Question: The problem I have is that this jQuery:
'''
<script type="text/javascript">
$(document).ready(function(){
$.get('CampusList.xml', function(xmltree){
$('#settings').before('<ul id="campuses">');
$(xmltree).find('campus').each(function(){
$('#settings').before('<li class="campus">'+$(this).attr('name')+'<ul id="buildings">');
$(this).find('building').each(function(){
$('#settings').before('<li class="building">'+$(this).attr('name')+'</li>');
});
$('#settings').before('</ul>');
$('#settings').before('</li>');
});
$('#sidebar').before('</ul>');
});
});
</script>
'''
And this is the associated XML:
'''
<campuses name='Campuses'>
<campus name='Clearwater'>
<building name='Clearwater Building 1' img='someimg.png' />
<building name='Clearwater Building 2' img='someimg.png' />
<building name='Clearwater Building 3' />
</campus>
<campus name='Saint Petersburg'>
<building name='St. Pete Building 1' />
<building name='St. Pete Cafe Building' />
<building name='Other Building' />
<building name='Secret Chiller Plant Connection' />
</campus>
<campus name='Epicenter'>
<building name='District Offices' img='epi_do_floor1.png' />
<building name='Services' img='epi_services.png' />
<building name='Tech Building' img='epi_tech.png' />
</campus>
</campuses>
'''
And finally, this is the erroneous output: (I screenshotted the image from chrome's inspector because otherwise it would be all garbled.)

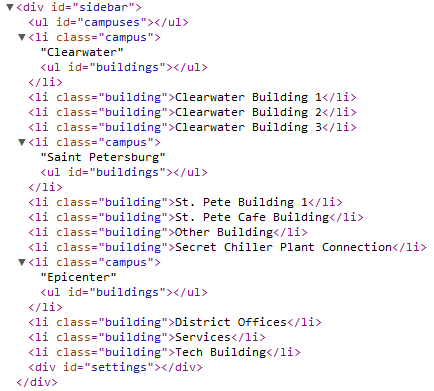
Answer: The problem is that your logic is trying to build the DOM as a string, which is not what happens when you use jQuery.
When you're doing the following:
'''
$('#settings').before('<ul id="campuses">');
'''
jQuery puts it into the DOM properly, closing the tag. That's why you've got an empty '<ul id="campuses"></ul>' at the top.
The solution is to build your output as a tree, saving the parent references as you go, and append the nested elements into their respective containers.
Something like this should work:
'''
<script type="text/javascript">
$(document).ready(function(){
$.get('CampusList.xml', function(xmltree){
var $campuses = $('<ul id="campuses">').insertBefore('#settings');
$(xmltree).find('campus').each(function(){
var $campus = $('<li class="campus">'+$(this).attr('name')+'</li>').appendTo($campuses);
var $buildings = $('<ul id="buildings">').appendTo($campus);
$(this).find('building').each(function(){
$buildings.append('<li class="building">'+$(this).attr('name')+'</li>');
});
});
});
});
</script>
'''